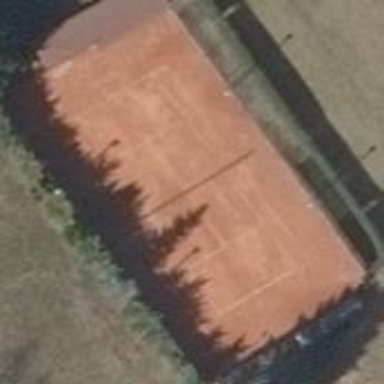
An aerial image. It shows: Grass pitch used for playing tennis.